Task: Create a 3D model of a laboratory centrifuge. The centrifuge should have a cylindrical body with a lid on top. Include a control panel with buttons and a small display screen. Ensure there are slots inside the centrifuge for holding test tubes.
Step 583:
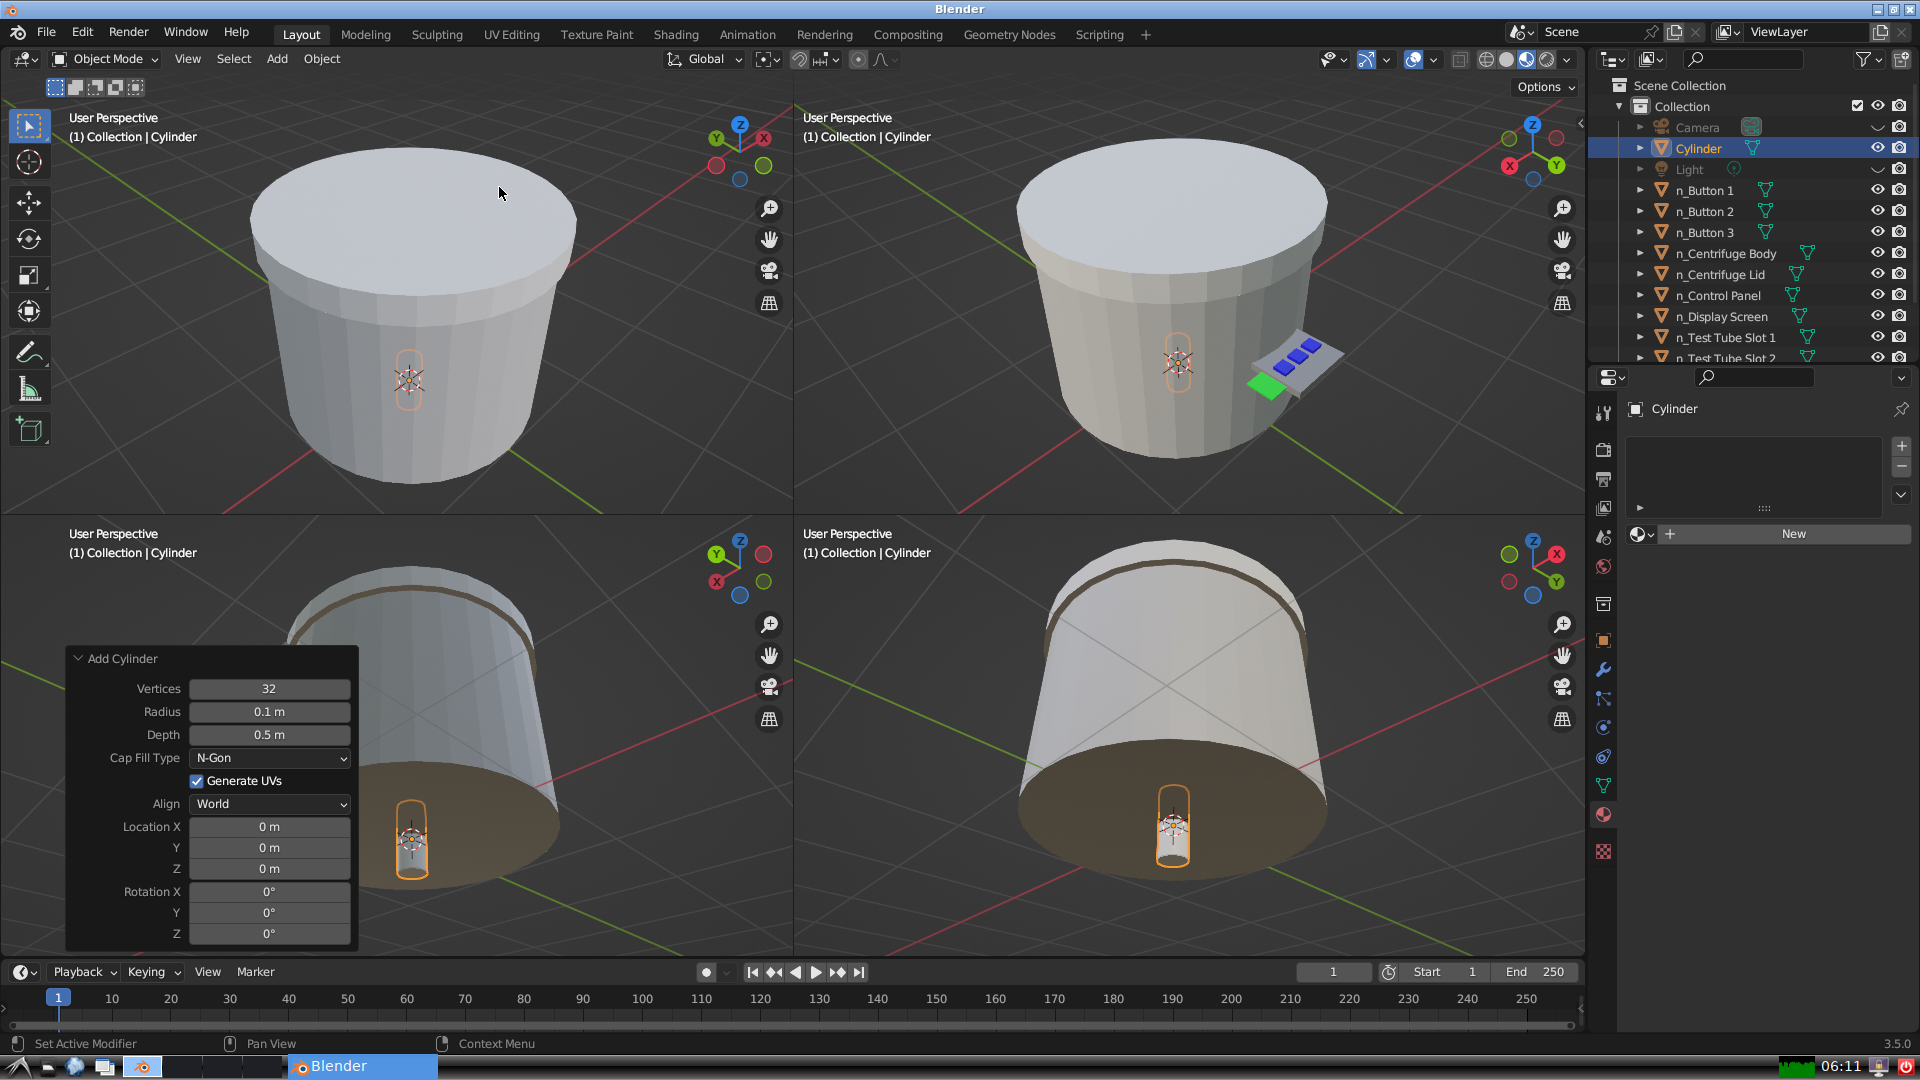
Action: {"mouse_move": [270, 708]}